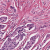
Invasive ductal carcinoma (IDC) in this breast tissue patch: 1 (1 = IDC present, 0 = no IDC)